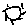
Label: sun